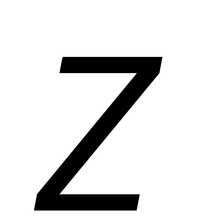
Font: Poppins-LightItalic